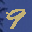
Label: 9